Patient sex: F
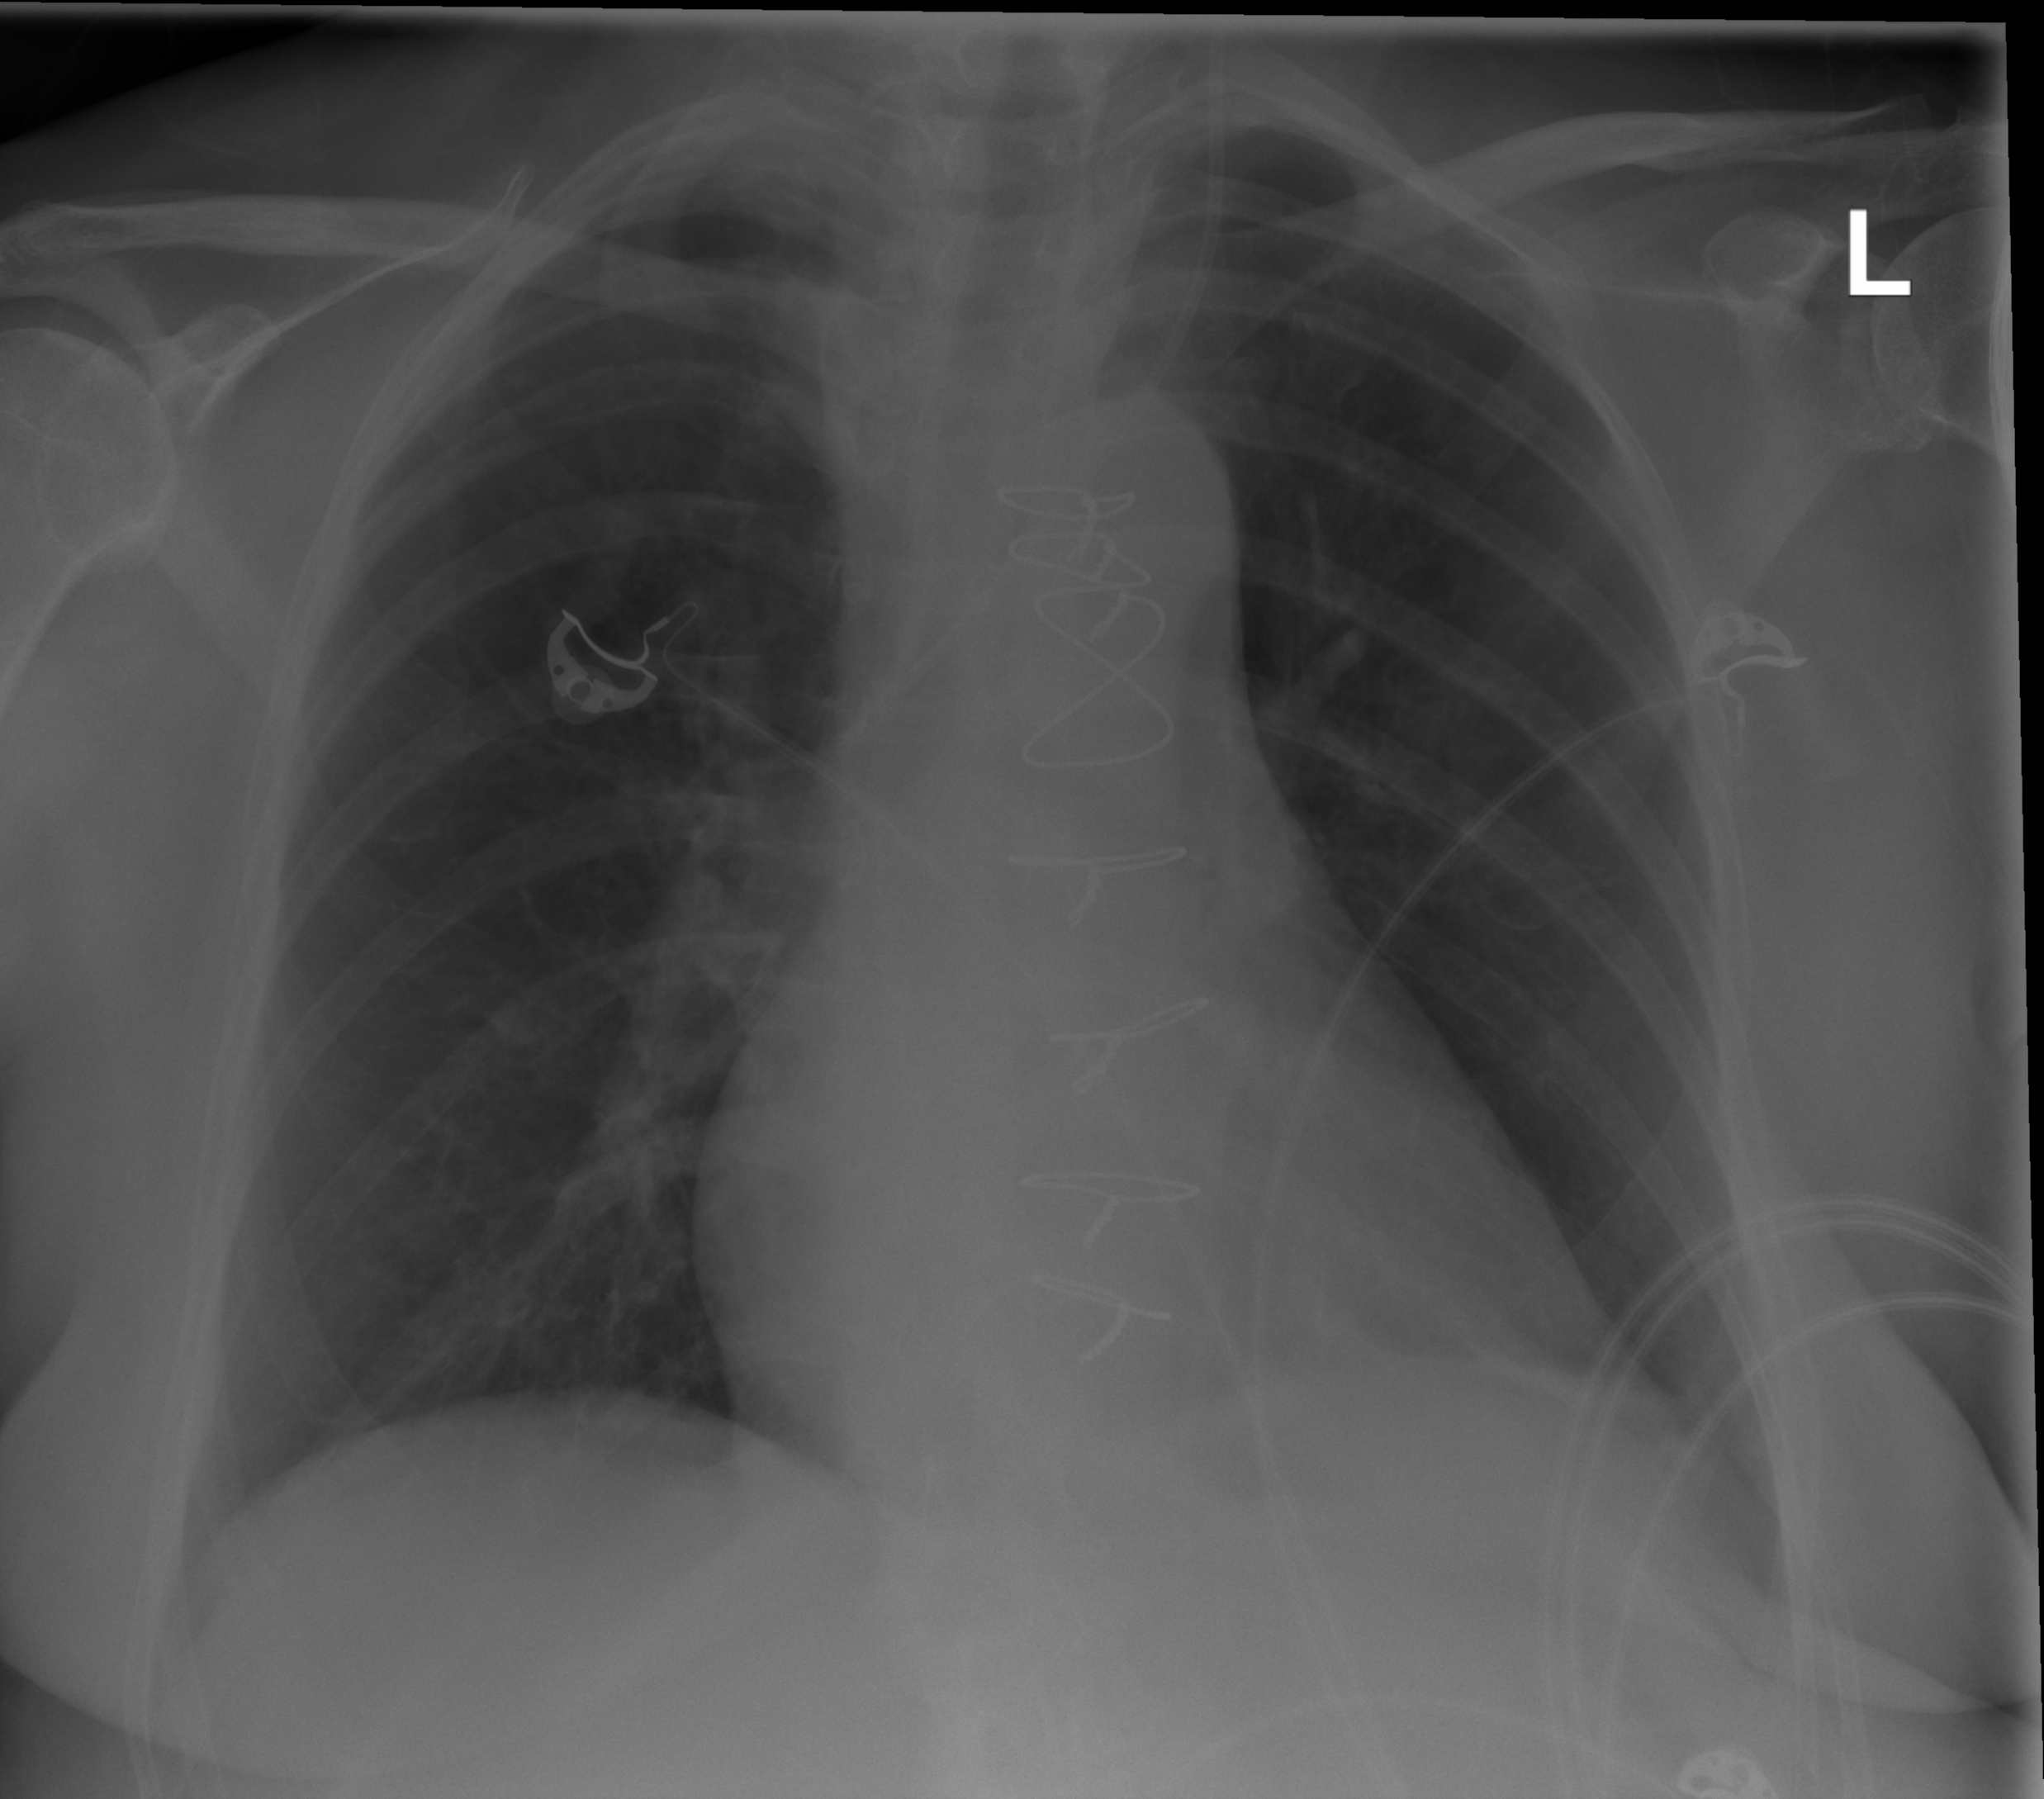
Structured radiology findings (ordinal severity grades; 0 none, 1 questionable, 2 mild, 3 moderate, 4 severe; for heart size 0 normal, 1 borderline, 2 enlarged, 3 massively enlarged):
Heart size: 0
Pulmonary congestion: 0
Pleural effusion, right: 0
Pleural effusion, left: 0
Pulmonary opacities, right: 0
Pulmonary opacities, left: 0
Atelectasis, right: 2
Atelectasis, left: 0